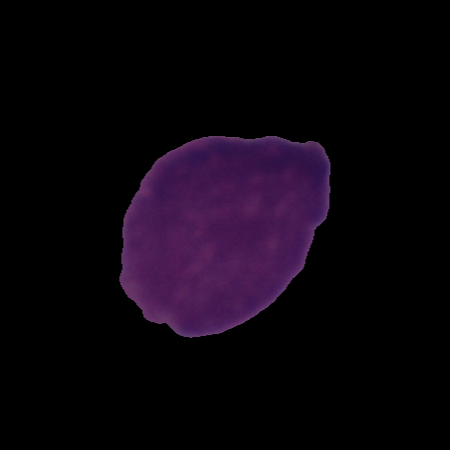
Label: cancer